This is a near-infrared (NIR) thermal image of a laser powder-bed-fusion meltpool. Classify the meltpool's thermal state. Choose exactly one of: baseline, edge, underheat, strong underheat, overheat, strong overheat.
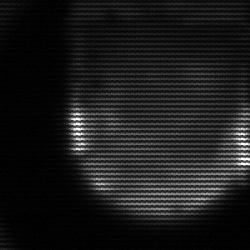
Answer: edge